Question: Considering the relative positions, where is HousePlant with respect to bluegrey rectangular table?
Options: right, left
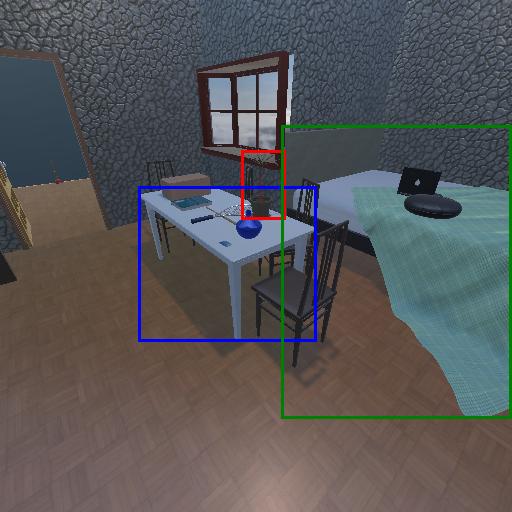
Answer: right